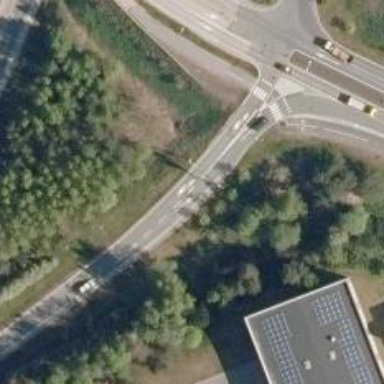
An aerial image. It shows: Asphalt trunk link road.